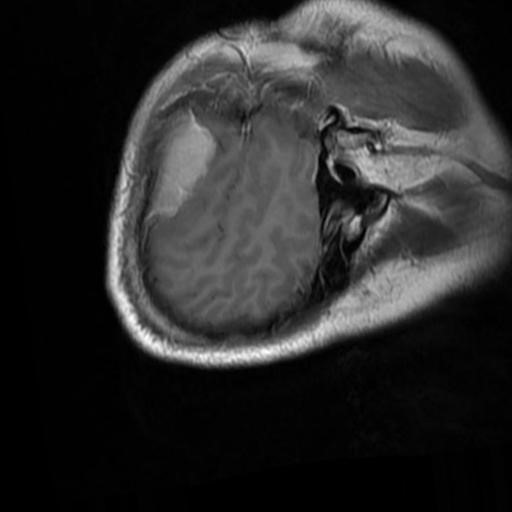
Label: brain_menin